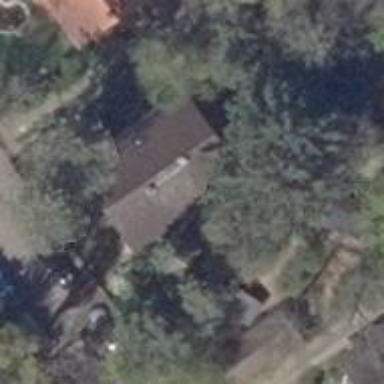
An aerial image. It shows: Detached building with gabled roof.